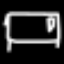
Label: bed